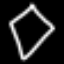
Label: diamond